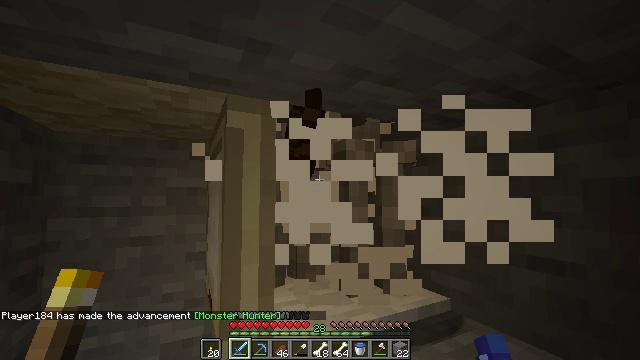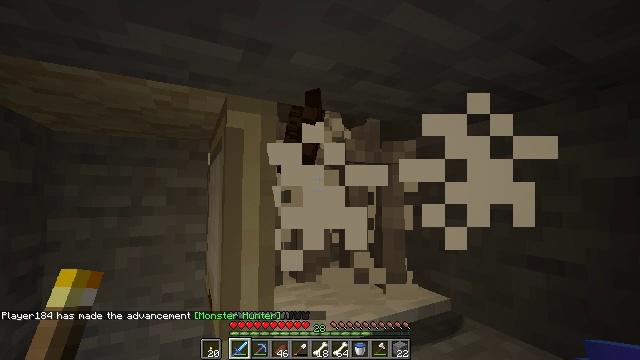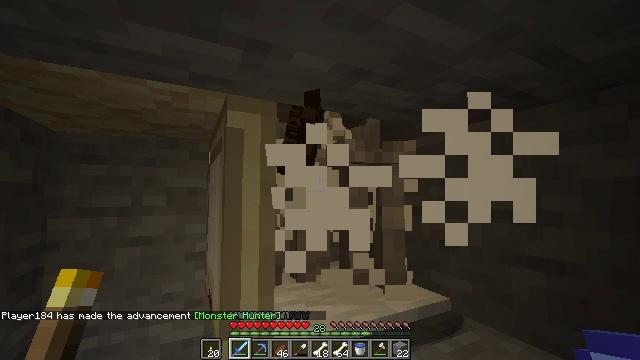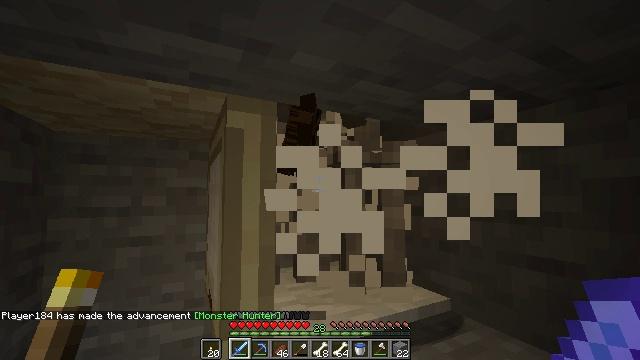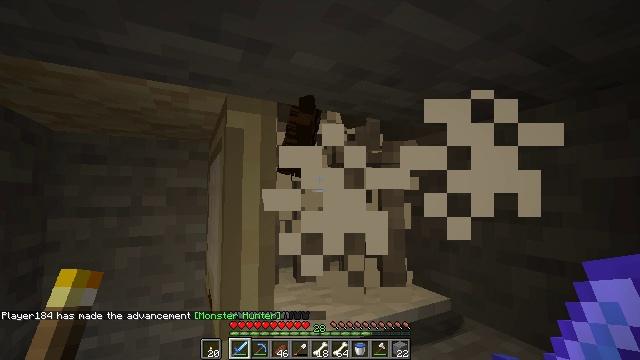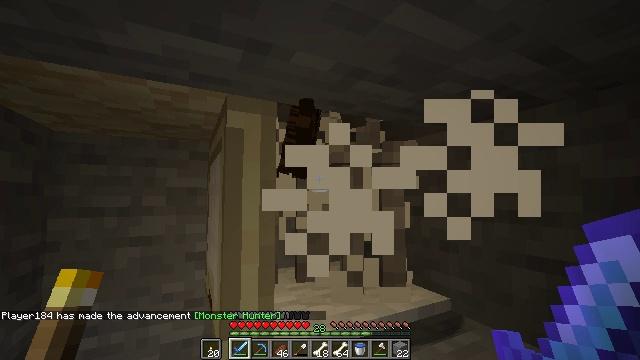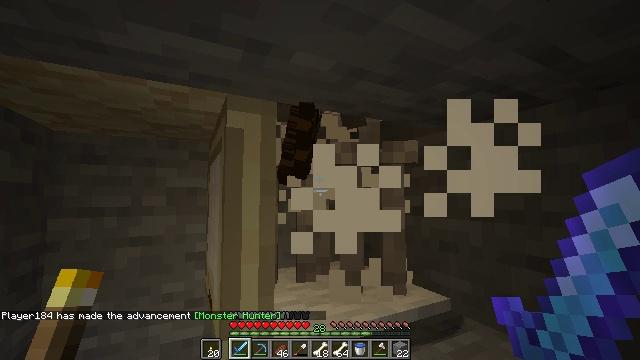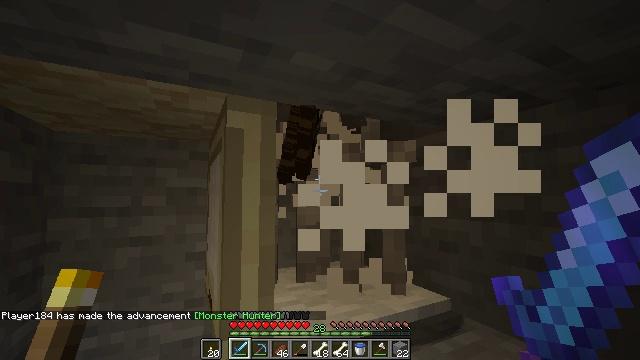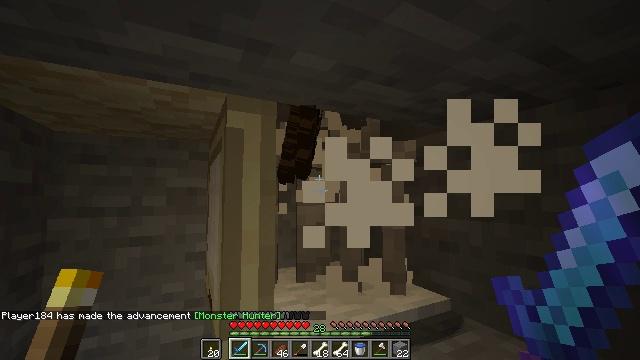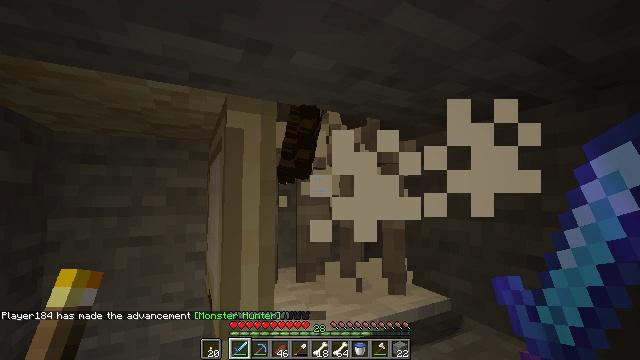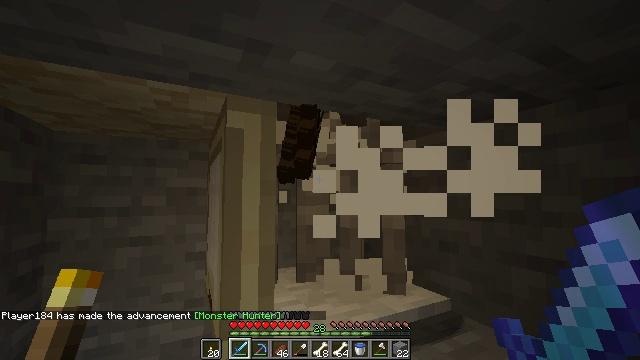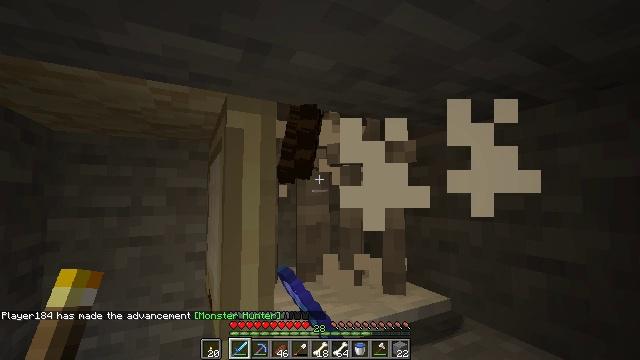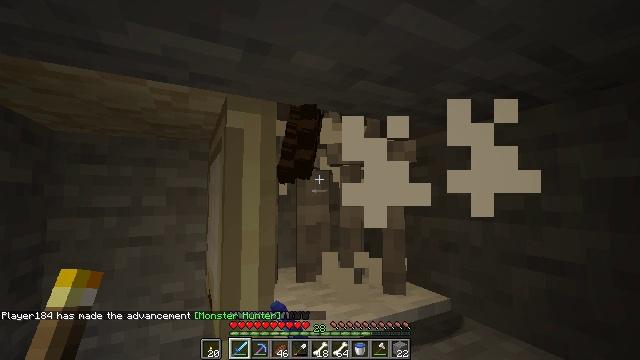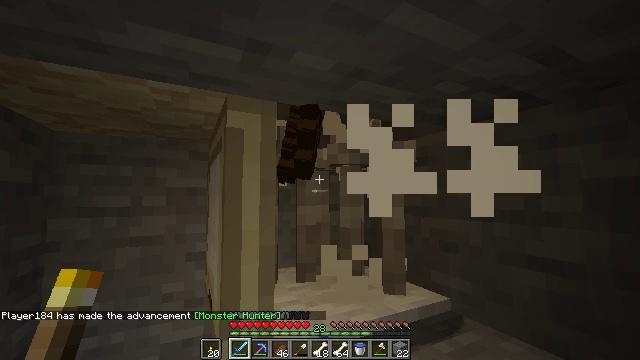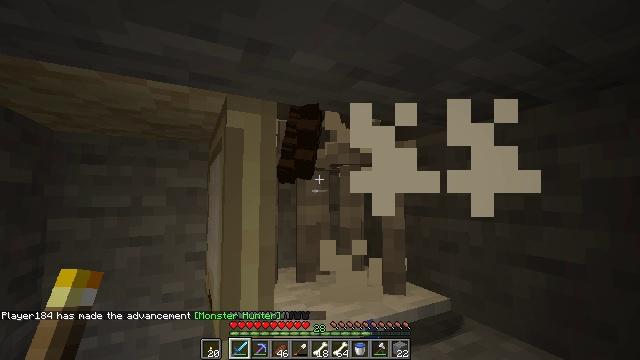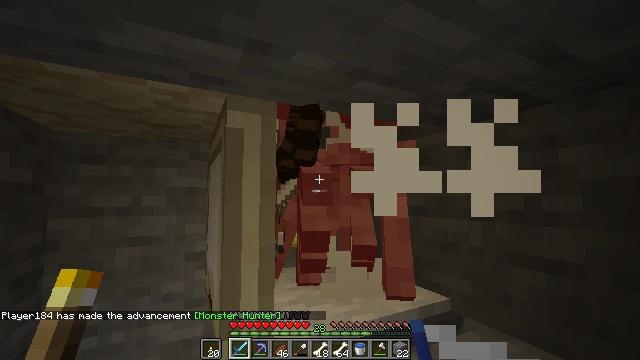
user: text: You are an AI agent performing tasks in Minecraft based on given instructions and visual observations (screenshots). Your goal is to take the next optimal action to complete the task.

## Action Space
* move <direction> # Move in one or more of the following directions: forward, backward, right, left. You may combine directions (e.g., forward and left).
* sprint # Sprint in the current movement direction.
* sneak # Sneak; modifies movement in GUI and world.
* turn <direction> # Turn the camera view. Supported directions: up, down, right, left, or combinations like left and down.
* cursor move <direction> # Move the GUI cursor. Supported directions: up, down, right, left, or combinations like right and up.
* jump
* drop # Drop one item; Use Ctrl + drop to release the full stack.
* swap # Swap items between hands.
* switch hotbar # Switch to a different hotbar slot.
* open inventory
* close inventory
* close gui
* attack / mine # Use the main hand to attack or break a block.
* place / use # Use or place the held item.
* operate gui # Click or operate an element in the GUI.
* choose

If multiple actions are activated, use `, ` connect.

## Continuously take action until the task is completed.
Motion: motion action
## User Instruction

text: Combat the skeleton.
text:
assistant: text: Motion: no_op
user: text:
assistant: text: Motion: no_op
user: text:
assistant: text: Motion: no_op
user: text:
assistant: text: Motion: no_op
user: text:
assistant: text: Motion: no_op
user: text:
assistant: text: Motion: no_op
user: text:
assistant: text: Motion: no_op
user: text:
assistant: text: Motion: no_op
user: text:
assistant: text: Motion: no_op
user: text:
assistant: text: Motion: attack / mine
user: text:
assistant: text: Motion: attack / mine
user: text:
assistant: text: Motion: attack / mine
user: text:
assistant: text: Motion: no_op
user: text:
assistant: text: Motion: no_op
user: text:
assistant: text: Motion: no_op
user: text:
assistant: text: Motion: no_op
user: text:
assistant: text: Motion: no_op
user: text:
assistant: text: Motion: no_op
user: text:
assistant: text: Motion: no_op
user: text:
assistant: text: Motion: no_op
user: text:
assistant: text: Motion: no_op
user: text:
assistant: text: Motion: no_op
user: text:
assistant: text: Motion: no_op
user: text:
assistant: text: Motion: no_op
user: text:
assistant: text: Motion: no_op
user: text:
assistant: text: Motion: no_op
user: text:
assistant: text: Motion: no_op
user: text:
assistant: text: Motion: no_op
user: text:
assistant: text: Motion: no_op
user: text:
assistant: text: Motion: no_op